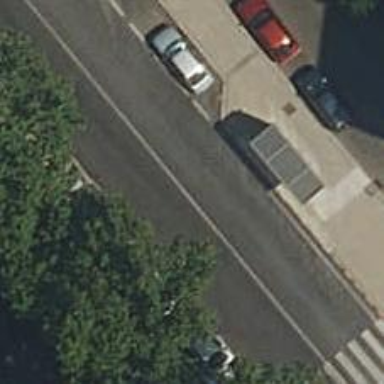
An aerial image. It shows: Public transport stop position.